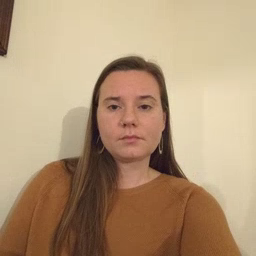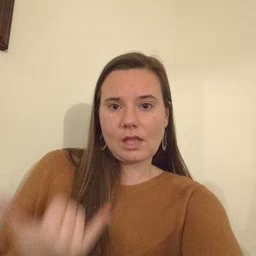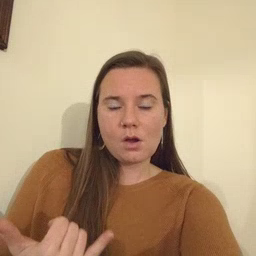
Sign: now